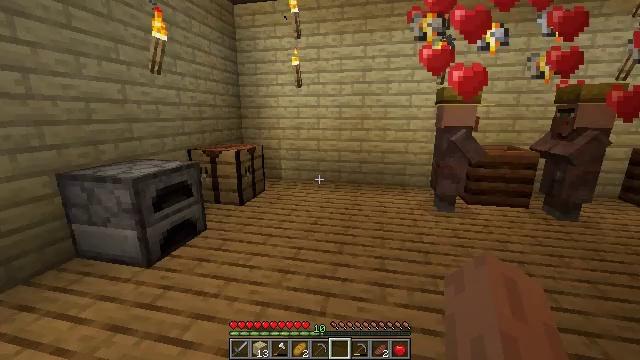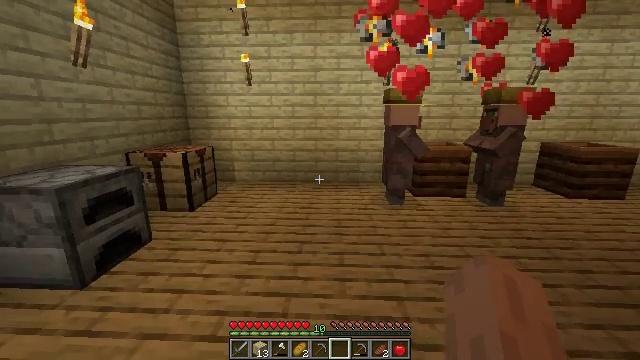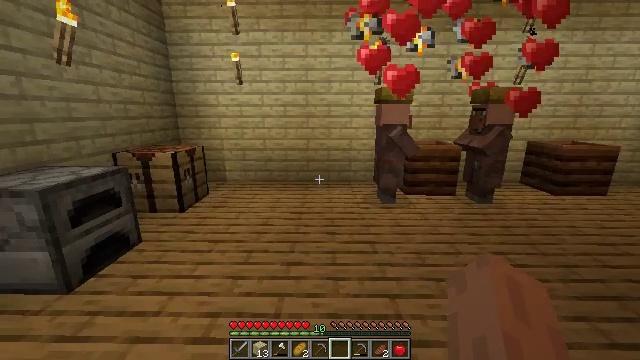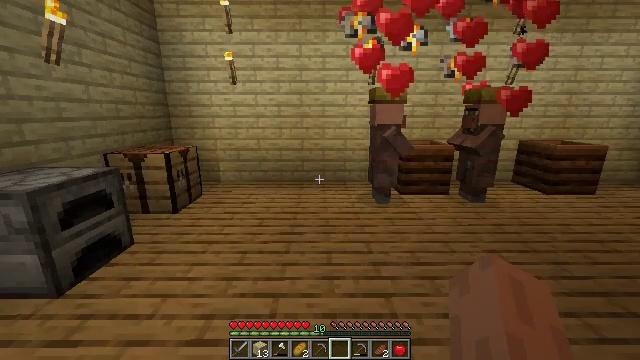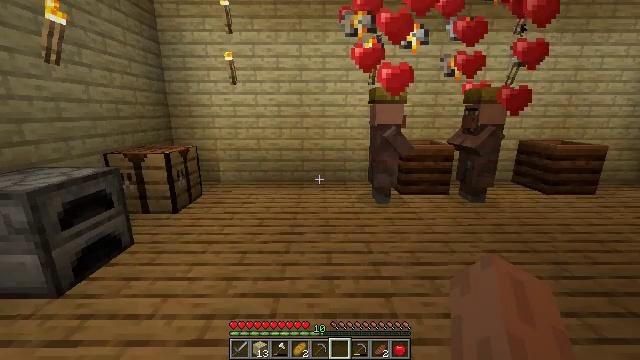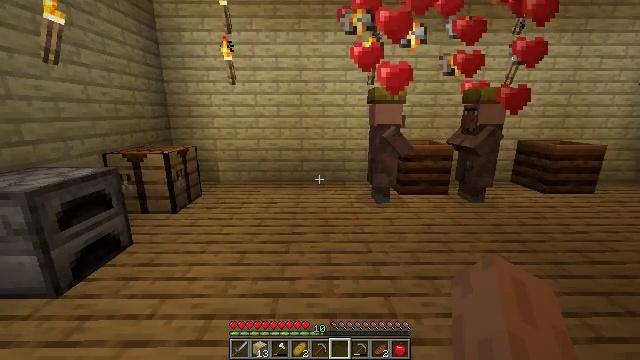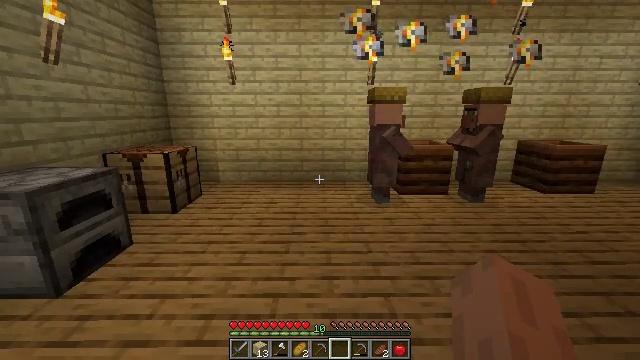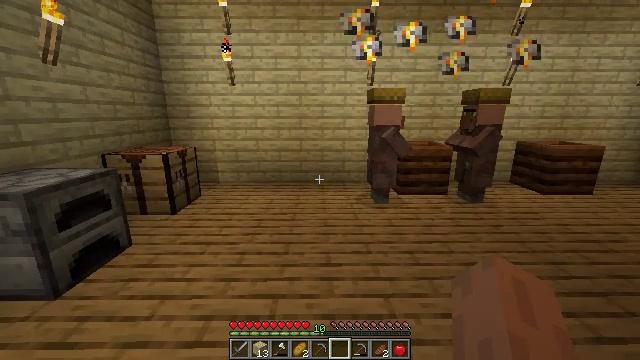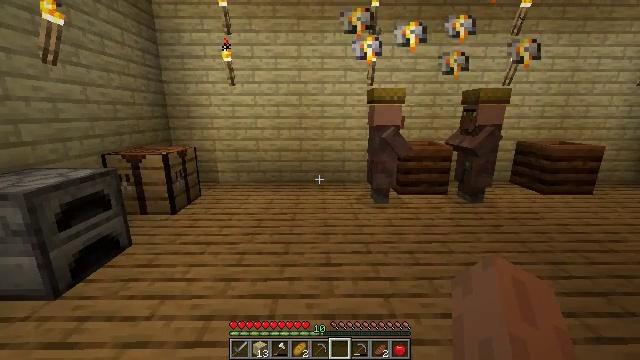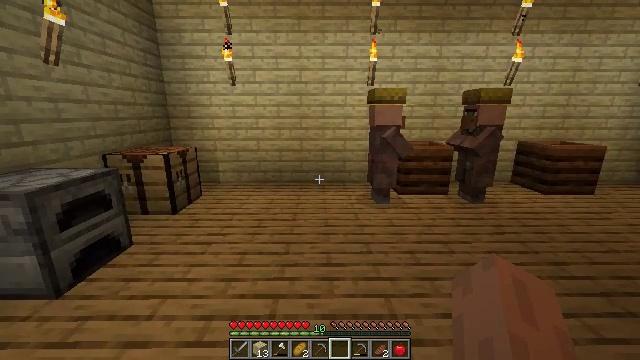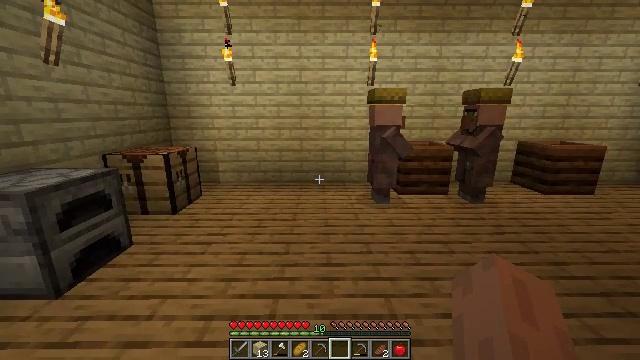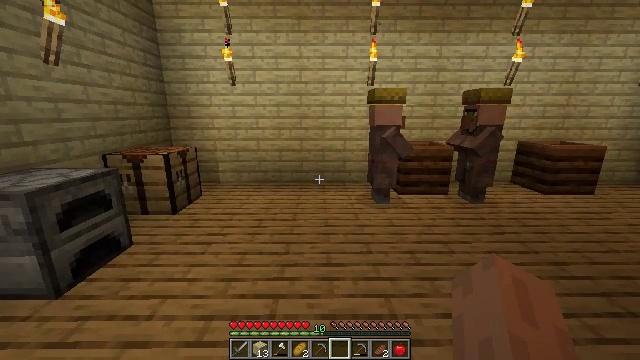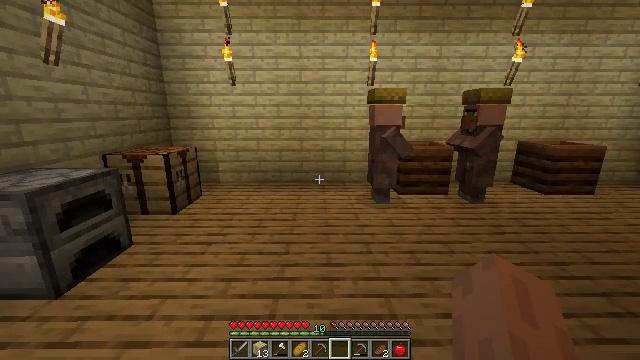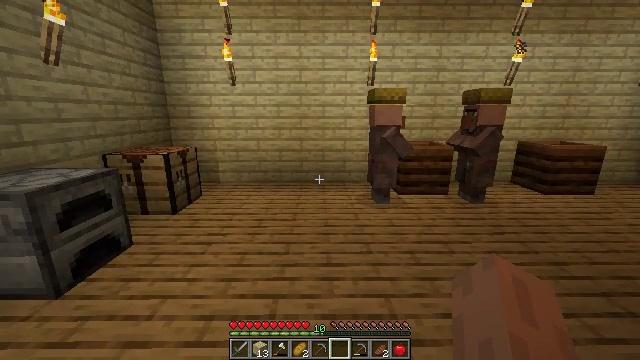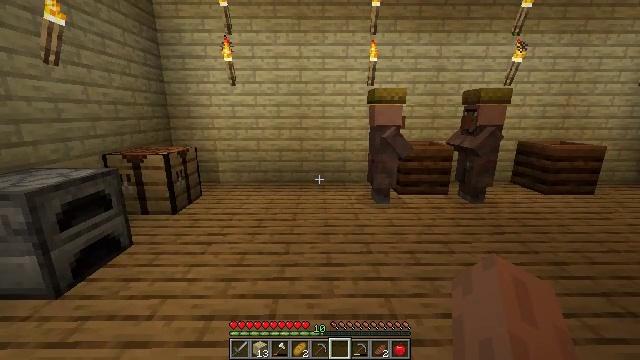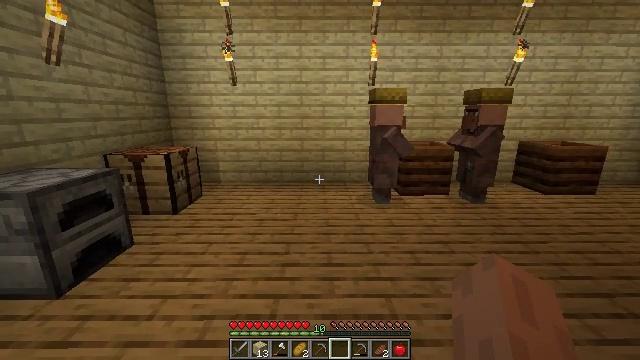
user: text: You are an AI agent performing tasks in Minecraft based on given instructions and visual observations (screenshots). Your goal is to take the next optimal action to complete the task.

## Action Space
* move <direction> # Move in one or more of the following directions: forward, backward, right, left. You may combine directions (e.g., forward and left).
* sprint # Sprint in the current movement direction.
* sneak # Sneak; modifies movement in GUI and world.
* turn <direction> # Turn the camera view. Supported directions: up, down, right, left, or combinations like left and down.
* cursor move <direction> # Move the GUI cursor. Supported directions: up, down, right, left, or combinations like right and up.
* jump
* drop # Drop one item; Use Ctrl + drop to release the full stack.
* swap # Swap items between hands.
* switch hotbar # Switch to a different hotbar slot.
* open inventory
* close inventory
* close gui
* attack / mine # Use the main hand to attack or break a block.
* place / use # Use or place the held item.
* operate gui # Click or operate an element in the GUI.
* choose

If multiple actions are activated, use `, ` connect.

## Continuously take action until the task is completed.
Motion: motion action
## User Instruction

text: Prepare to make shears using the crafting table.
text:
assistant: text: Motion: turn right
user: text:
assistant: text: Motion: turn right
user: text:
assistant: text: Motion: turn right
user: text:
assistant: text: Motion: no_op
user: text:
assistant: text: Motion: no_op
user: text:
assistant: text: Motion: no_op
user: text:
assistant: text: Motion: no_op
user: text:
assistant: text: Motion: no_op
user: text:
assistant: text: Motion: no_op
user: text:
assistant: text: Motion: no_op
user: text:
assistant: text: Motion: no_op
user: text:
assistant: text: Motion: no_op
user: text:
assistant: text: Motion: no_op
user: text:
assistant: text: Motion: no_op
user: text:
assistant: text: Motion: no_op
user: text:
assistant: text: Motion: no_op
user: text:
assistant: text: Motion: no_op
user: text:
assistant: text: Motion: no_op
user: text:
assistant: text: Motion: no_op
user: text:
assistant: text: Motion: no_op
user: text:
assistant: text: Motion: no_op
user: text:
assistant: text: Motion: no_op
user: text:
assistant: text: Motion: no_op
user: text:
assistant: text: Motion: no_op
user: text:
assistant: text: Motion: no_op
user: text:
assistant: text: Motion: no_op
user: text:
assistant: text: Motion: no_op
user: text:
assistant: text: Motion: no_op
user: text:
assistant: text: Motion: no_op
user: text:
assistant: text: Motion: no_op